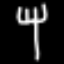
Label: fork